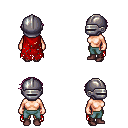
a pixel art fantasy rpg character, female body template, human, light skin, red tattered cape, teal pants, pink short bangs hairstyle, metal helm, maroon shoes, four views (front, back, left, right), 2x2 character sprite sheet, small pixel art, hard edges, no anti-aliasing